Interaction volume radius: 5 \u00c5
Interaction volume height: 35 \u00c5
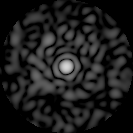
Disorder parameter: 0.8209